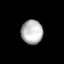
Tissue: lung
Cell type: Fibroblasts
Senescence score: 0.5856
Nuclear area (px): 508
Mean DAPI intensity: 182.539